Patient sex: M
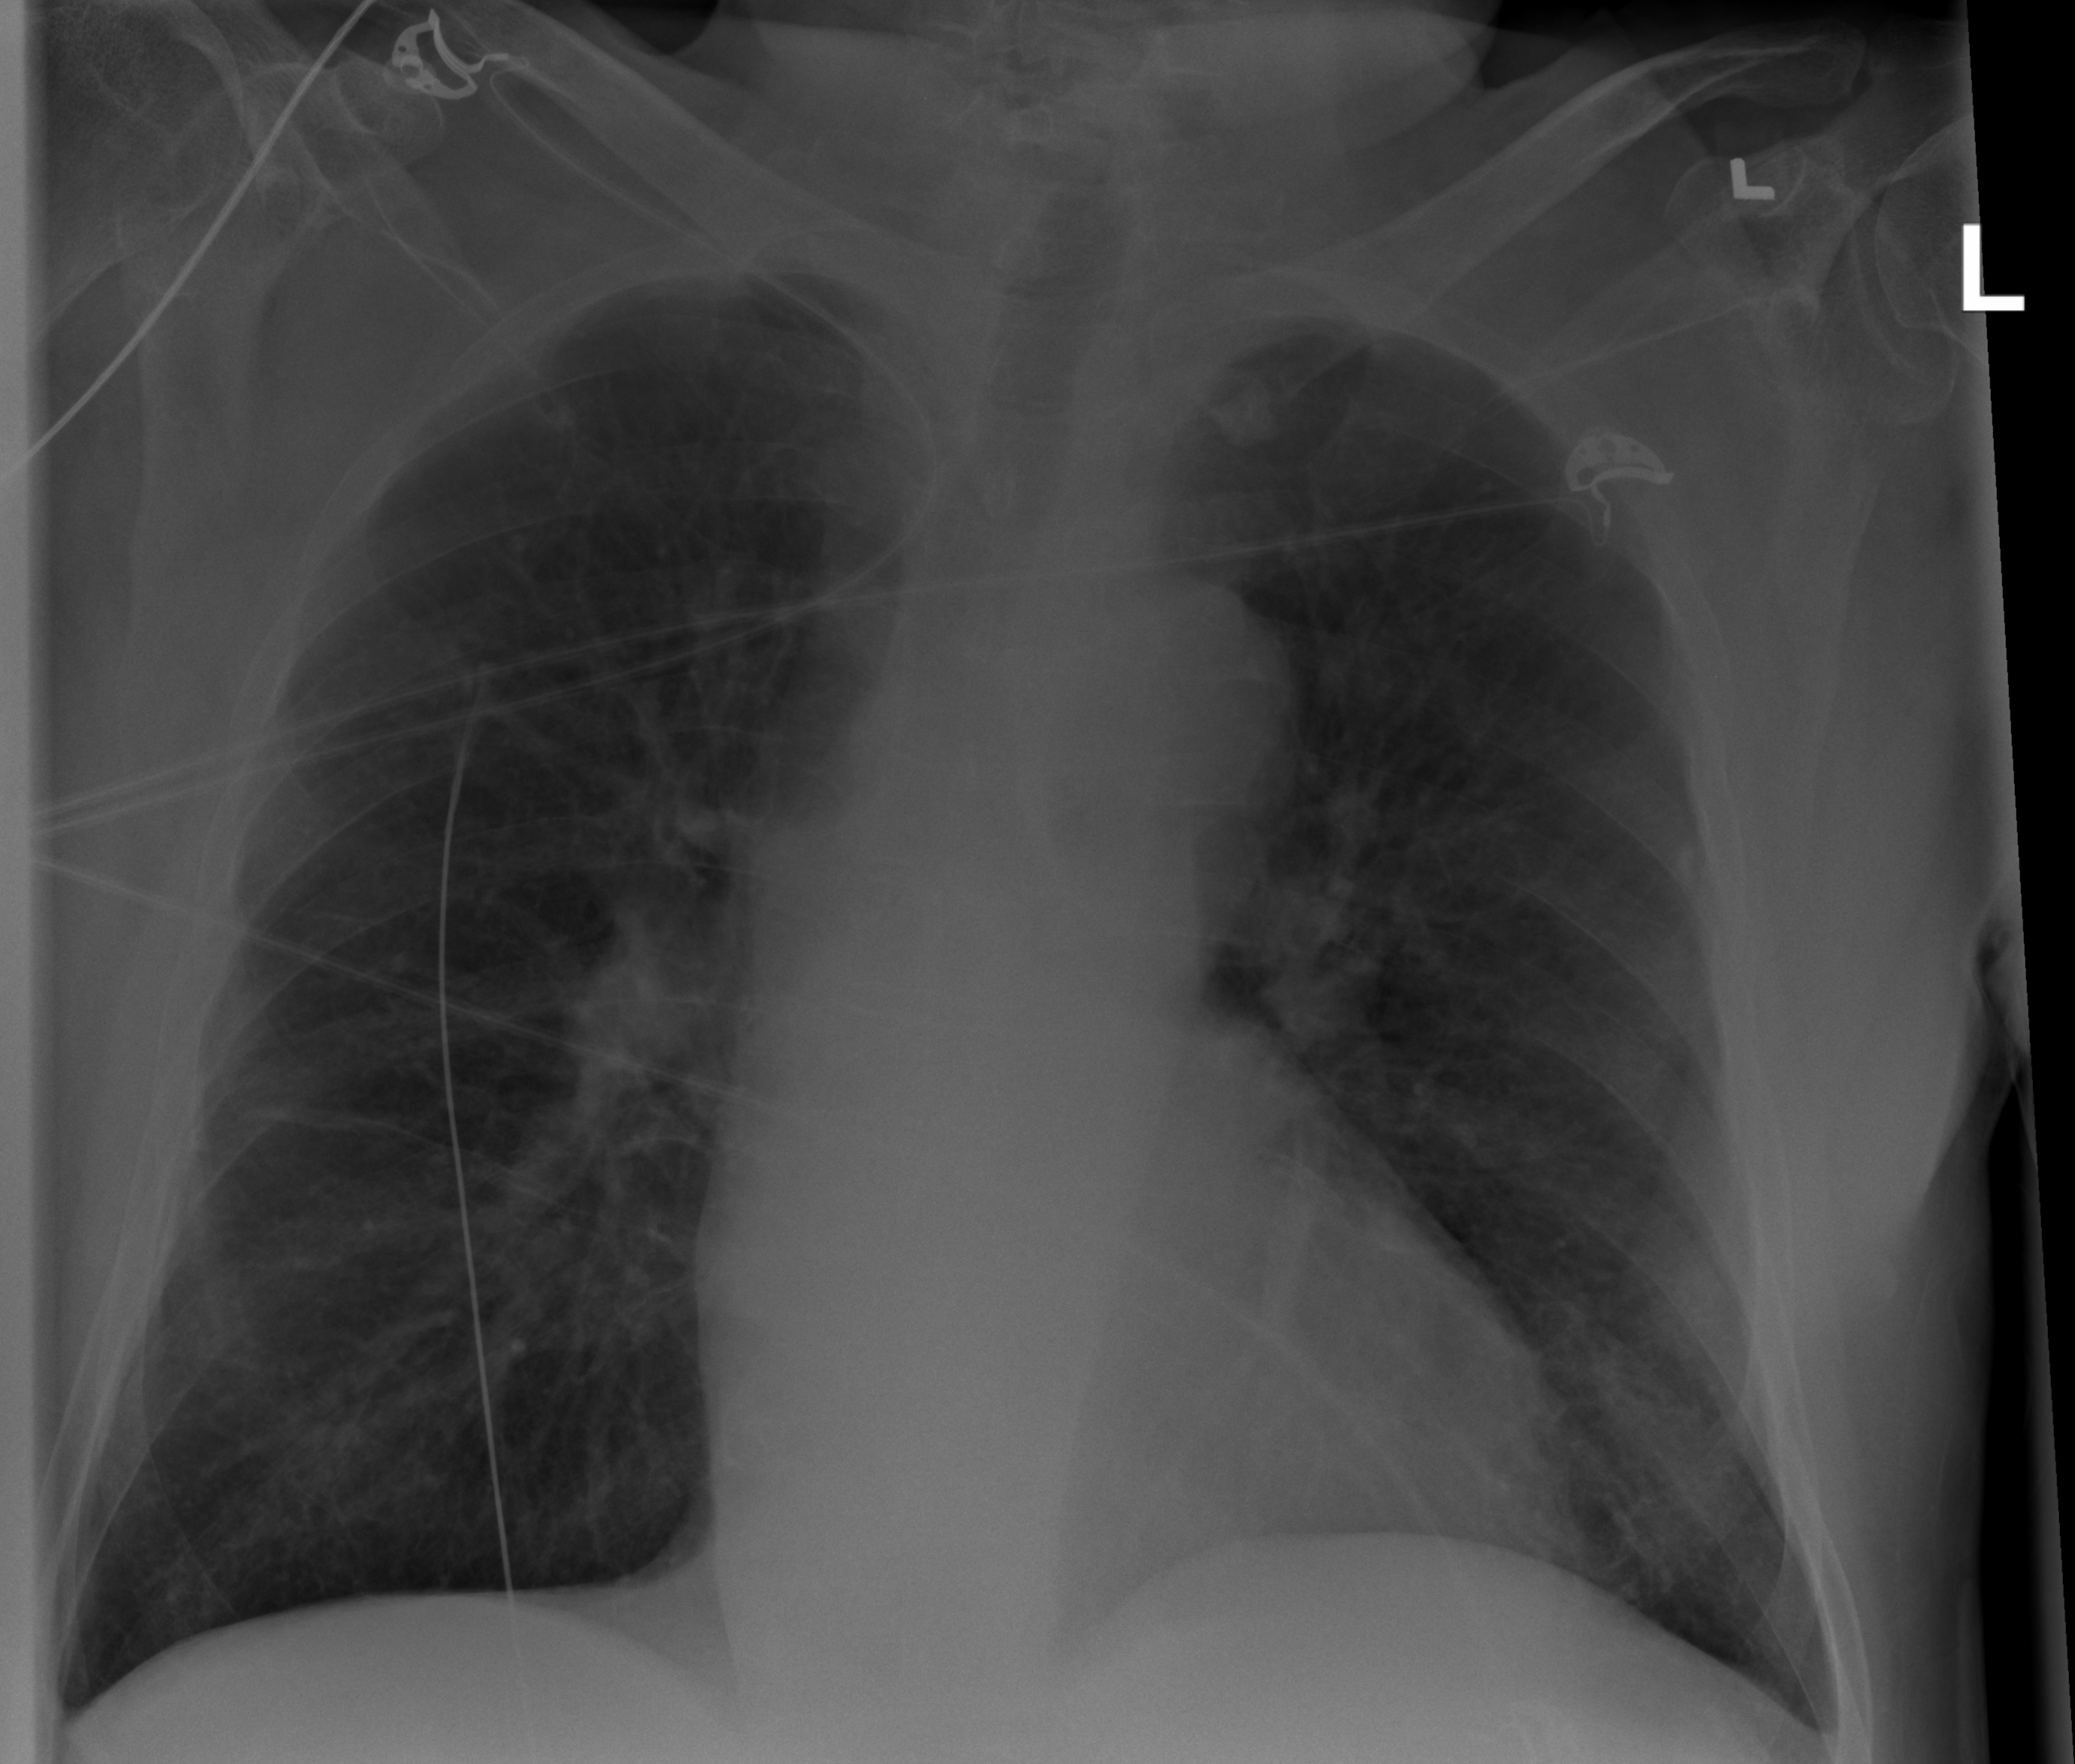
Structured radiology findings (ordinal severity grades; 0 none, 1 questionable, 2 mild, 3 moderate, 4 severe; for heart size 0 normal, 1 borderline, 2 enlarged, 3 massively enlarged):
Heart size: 0
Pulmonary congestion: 1
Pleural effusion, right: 0
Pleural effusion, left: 0
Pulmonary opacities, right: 0
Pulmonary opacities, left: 0
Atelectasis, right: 0
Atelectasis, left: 0